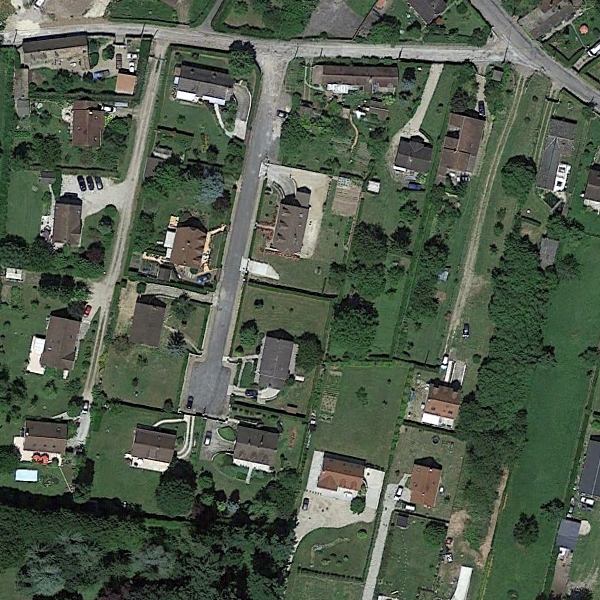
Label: MediumResidential